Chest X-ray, AP view. Patient: 42 years old, sex M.
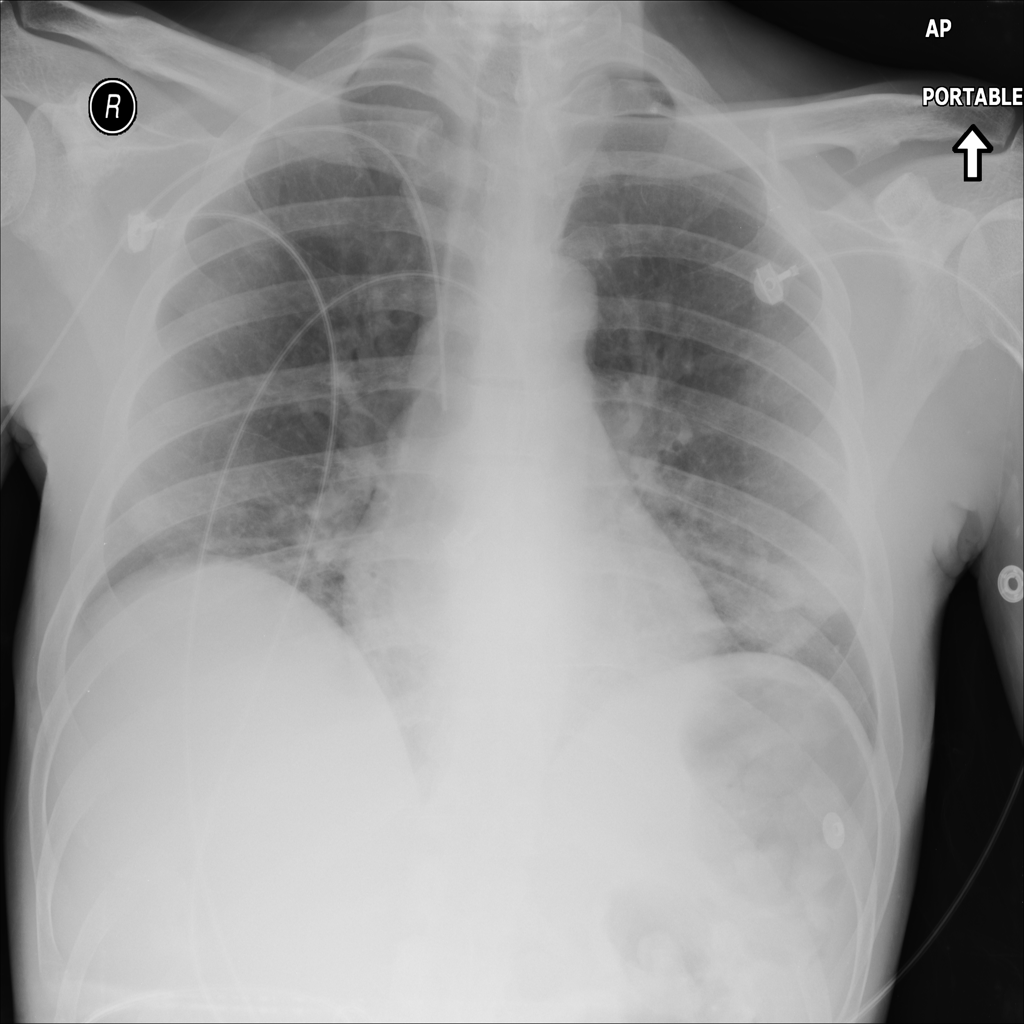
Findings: Infiltration